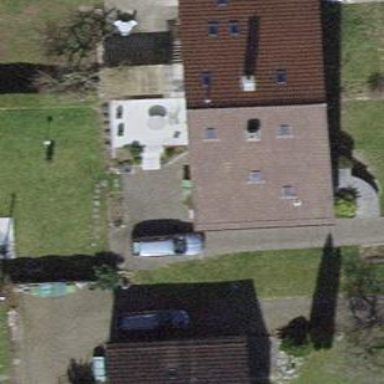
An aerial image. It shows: Semidetached house with tile roof.